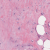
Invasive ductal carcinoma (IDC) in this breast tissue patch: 0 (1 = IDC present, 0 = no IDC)